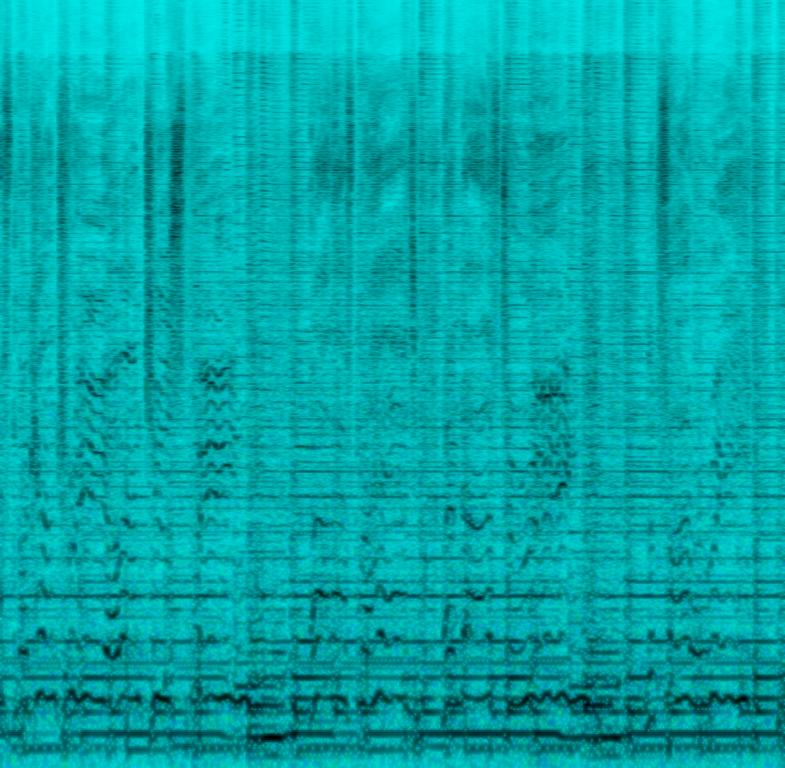
Acoustic guitars are strumming chords while a male voice is singing with his full voice but not loud. A bass is supported along with some very soft percussion that are barely noticeable. This song may be playing with friends at a bonfire.